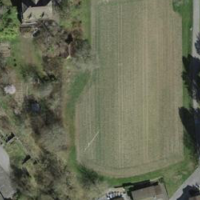
EUNIS habitat code: 55
Species observed at this site:
Geranium sanguineum